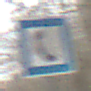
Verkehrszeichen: Fernsprecher
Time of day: MorningAfternoon
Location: Outdoor (Nature)
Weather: Clear
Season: Winter
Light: Natural